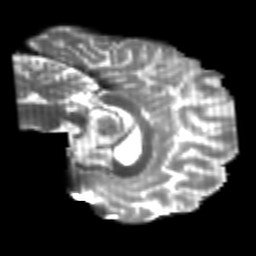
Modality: T2w
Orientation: sagittal
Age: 22
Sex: male
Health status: healthy
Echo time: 0.074 s